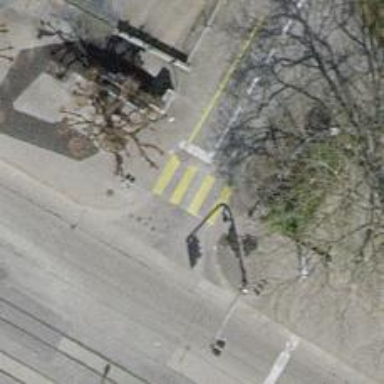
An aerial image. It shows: Crossing equipped with traffic signals. It is zebra crossing.